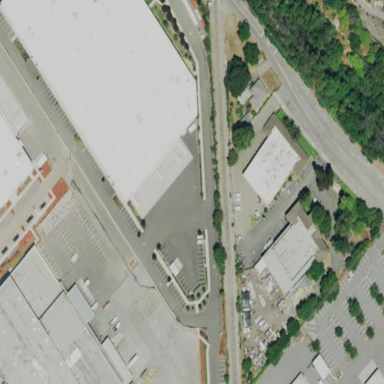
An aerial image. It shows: Commercial area.